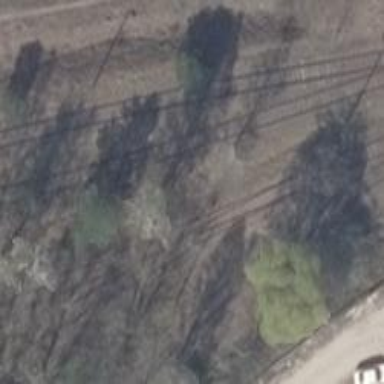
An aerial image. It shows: Railway switch with the turnout side on the left.